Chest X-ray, AP view. Patient: 67 years old, sex F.
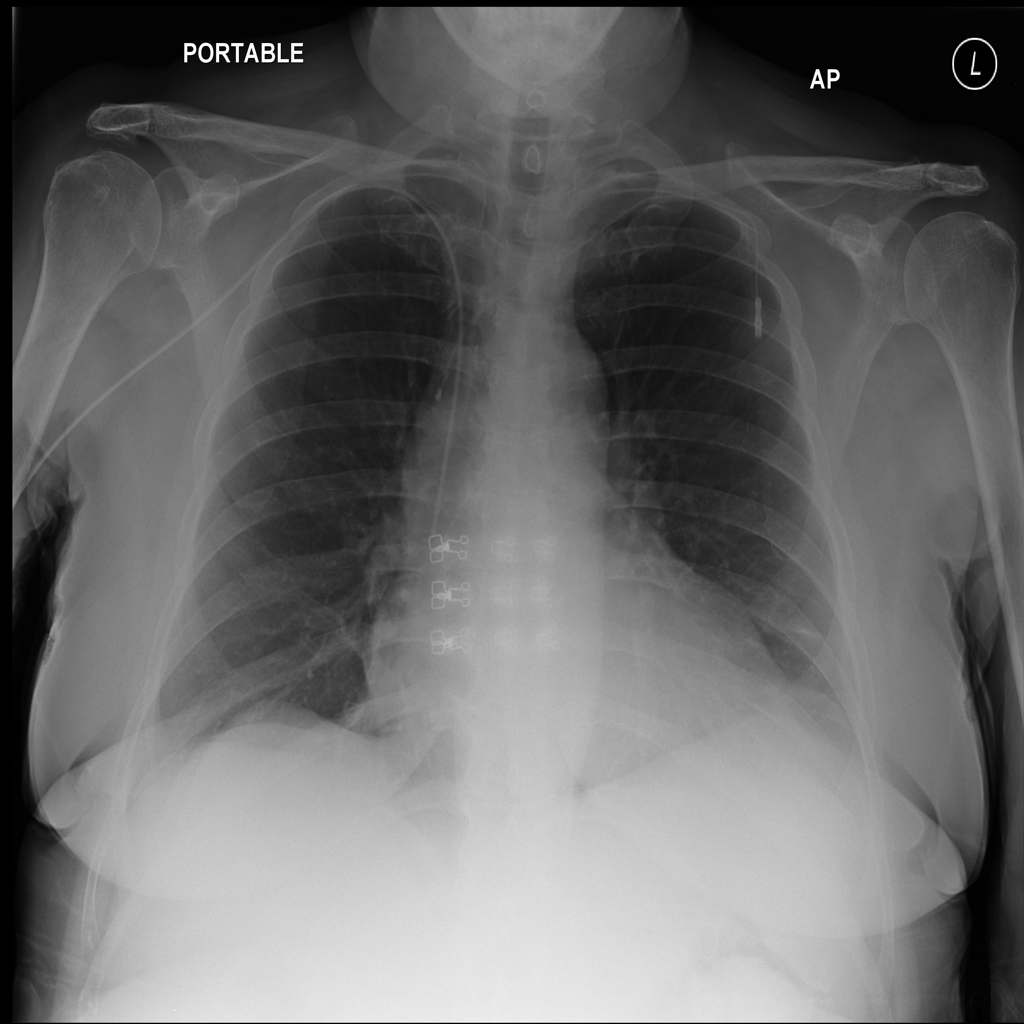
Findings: No Finding